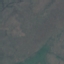
Label: HerbaceousVegetation